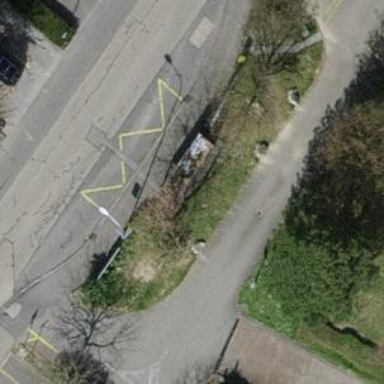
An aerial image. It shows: Bus stop with shelter.